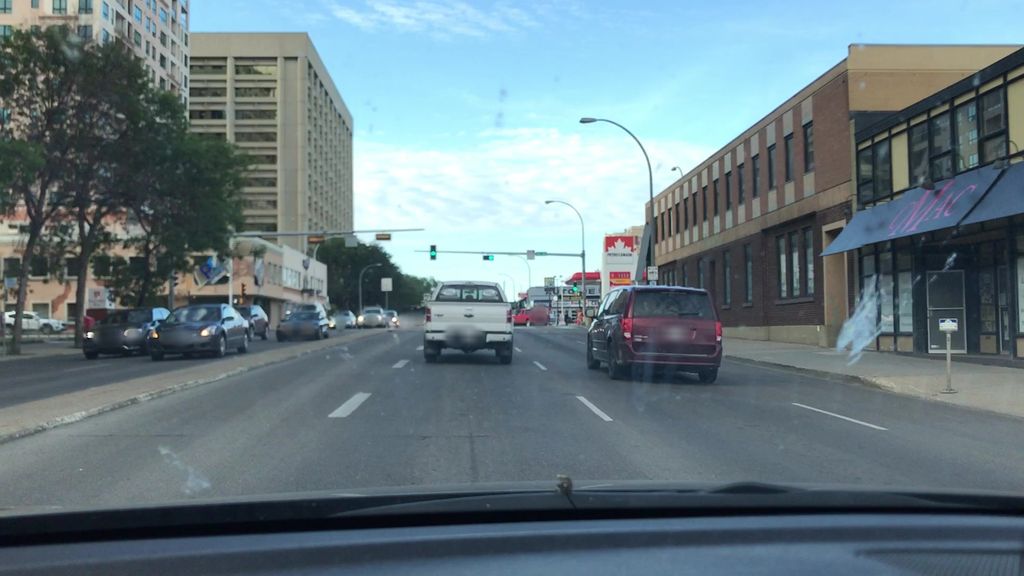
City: edmonton